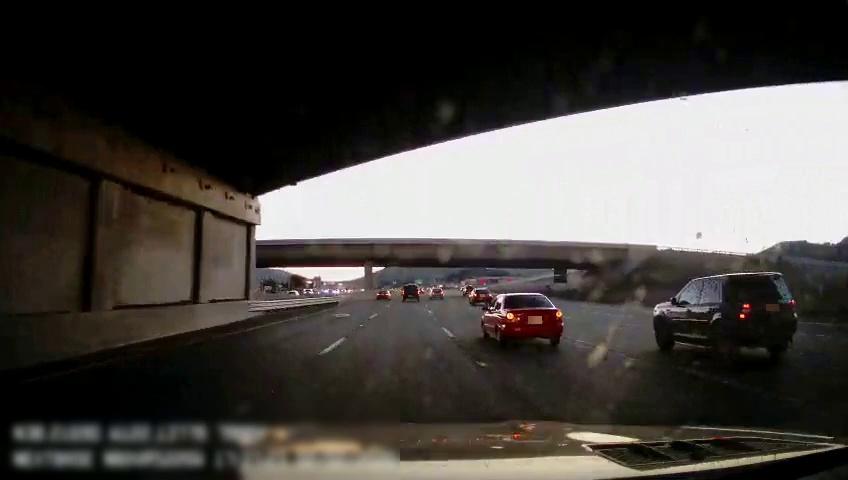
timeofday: Dusk/Dawn/Twilight
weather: Sunny
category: Drivable Space
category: Vehicles | Car
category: Vehicles | Car
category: Vehicles | SUV
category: Vehicles | Car
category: Vehicles | Car
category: Vehicles | SUV
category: Vehicles | Car
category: Vehicles | Car
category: Lanes | Alternate Lane
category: Lanes | Current Lane
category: Lanes | Current Lane